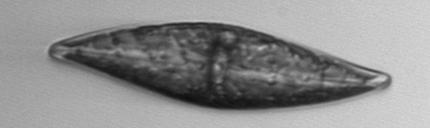
Label: Pleurosigma